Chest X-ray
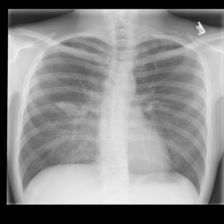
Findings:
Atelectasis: negative
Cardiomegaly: negative
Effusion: negative
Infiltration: negative
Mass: negative
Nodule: negative
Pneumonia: negative
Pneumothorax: negative
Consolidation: negative
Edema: negative
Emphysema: negative
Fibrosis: negative
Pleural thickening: negative
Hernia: negative